Aerial crown-view tile of a tropical tree (Barro Colorado Island, Panama), acquired 20250217:
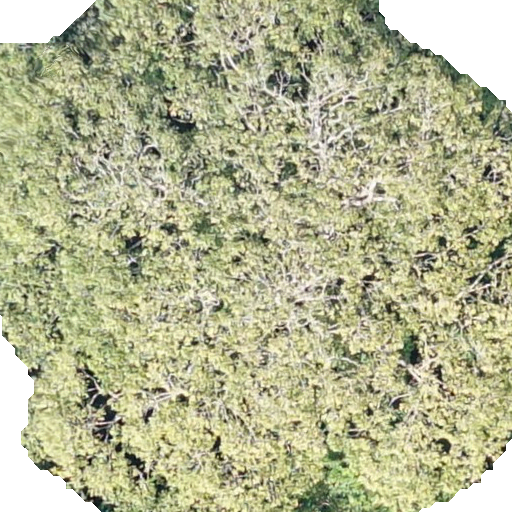
Species: Dipteryx oleifera
GBIF accepted scientific name: Dipteryx oleifera
Crown area: 419.191 m²